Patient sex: M
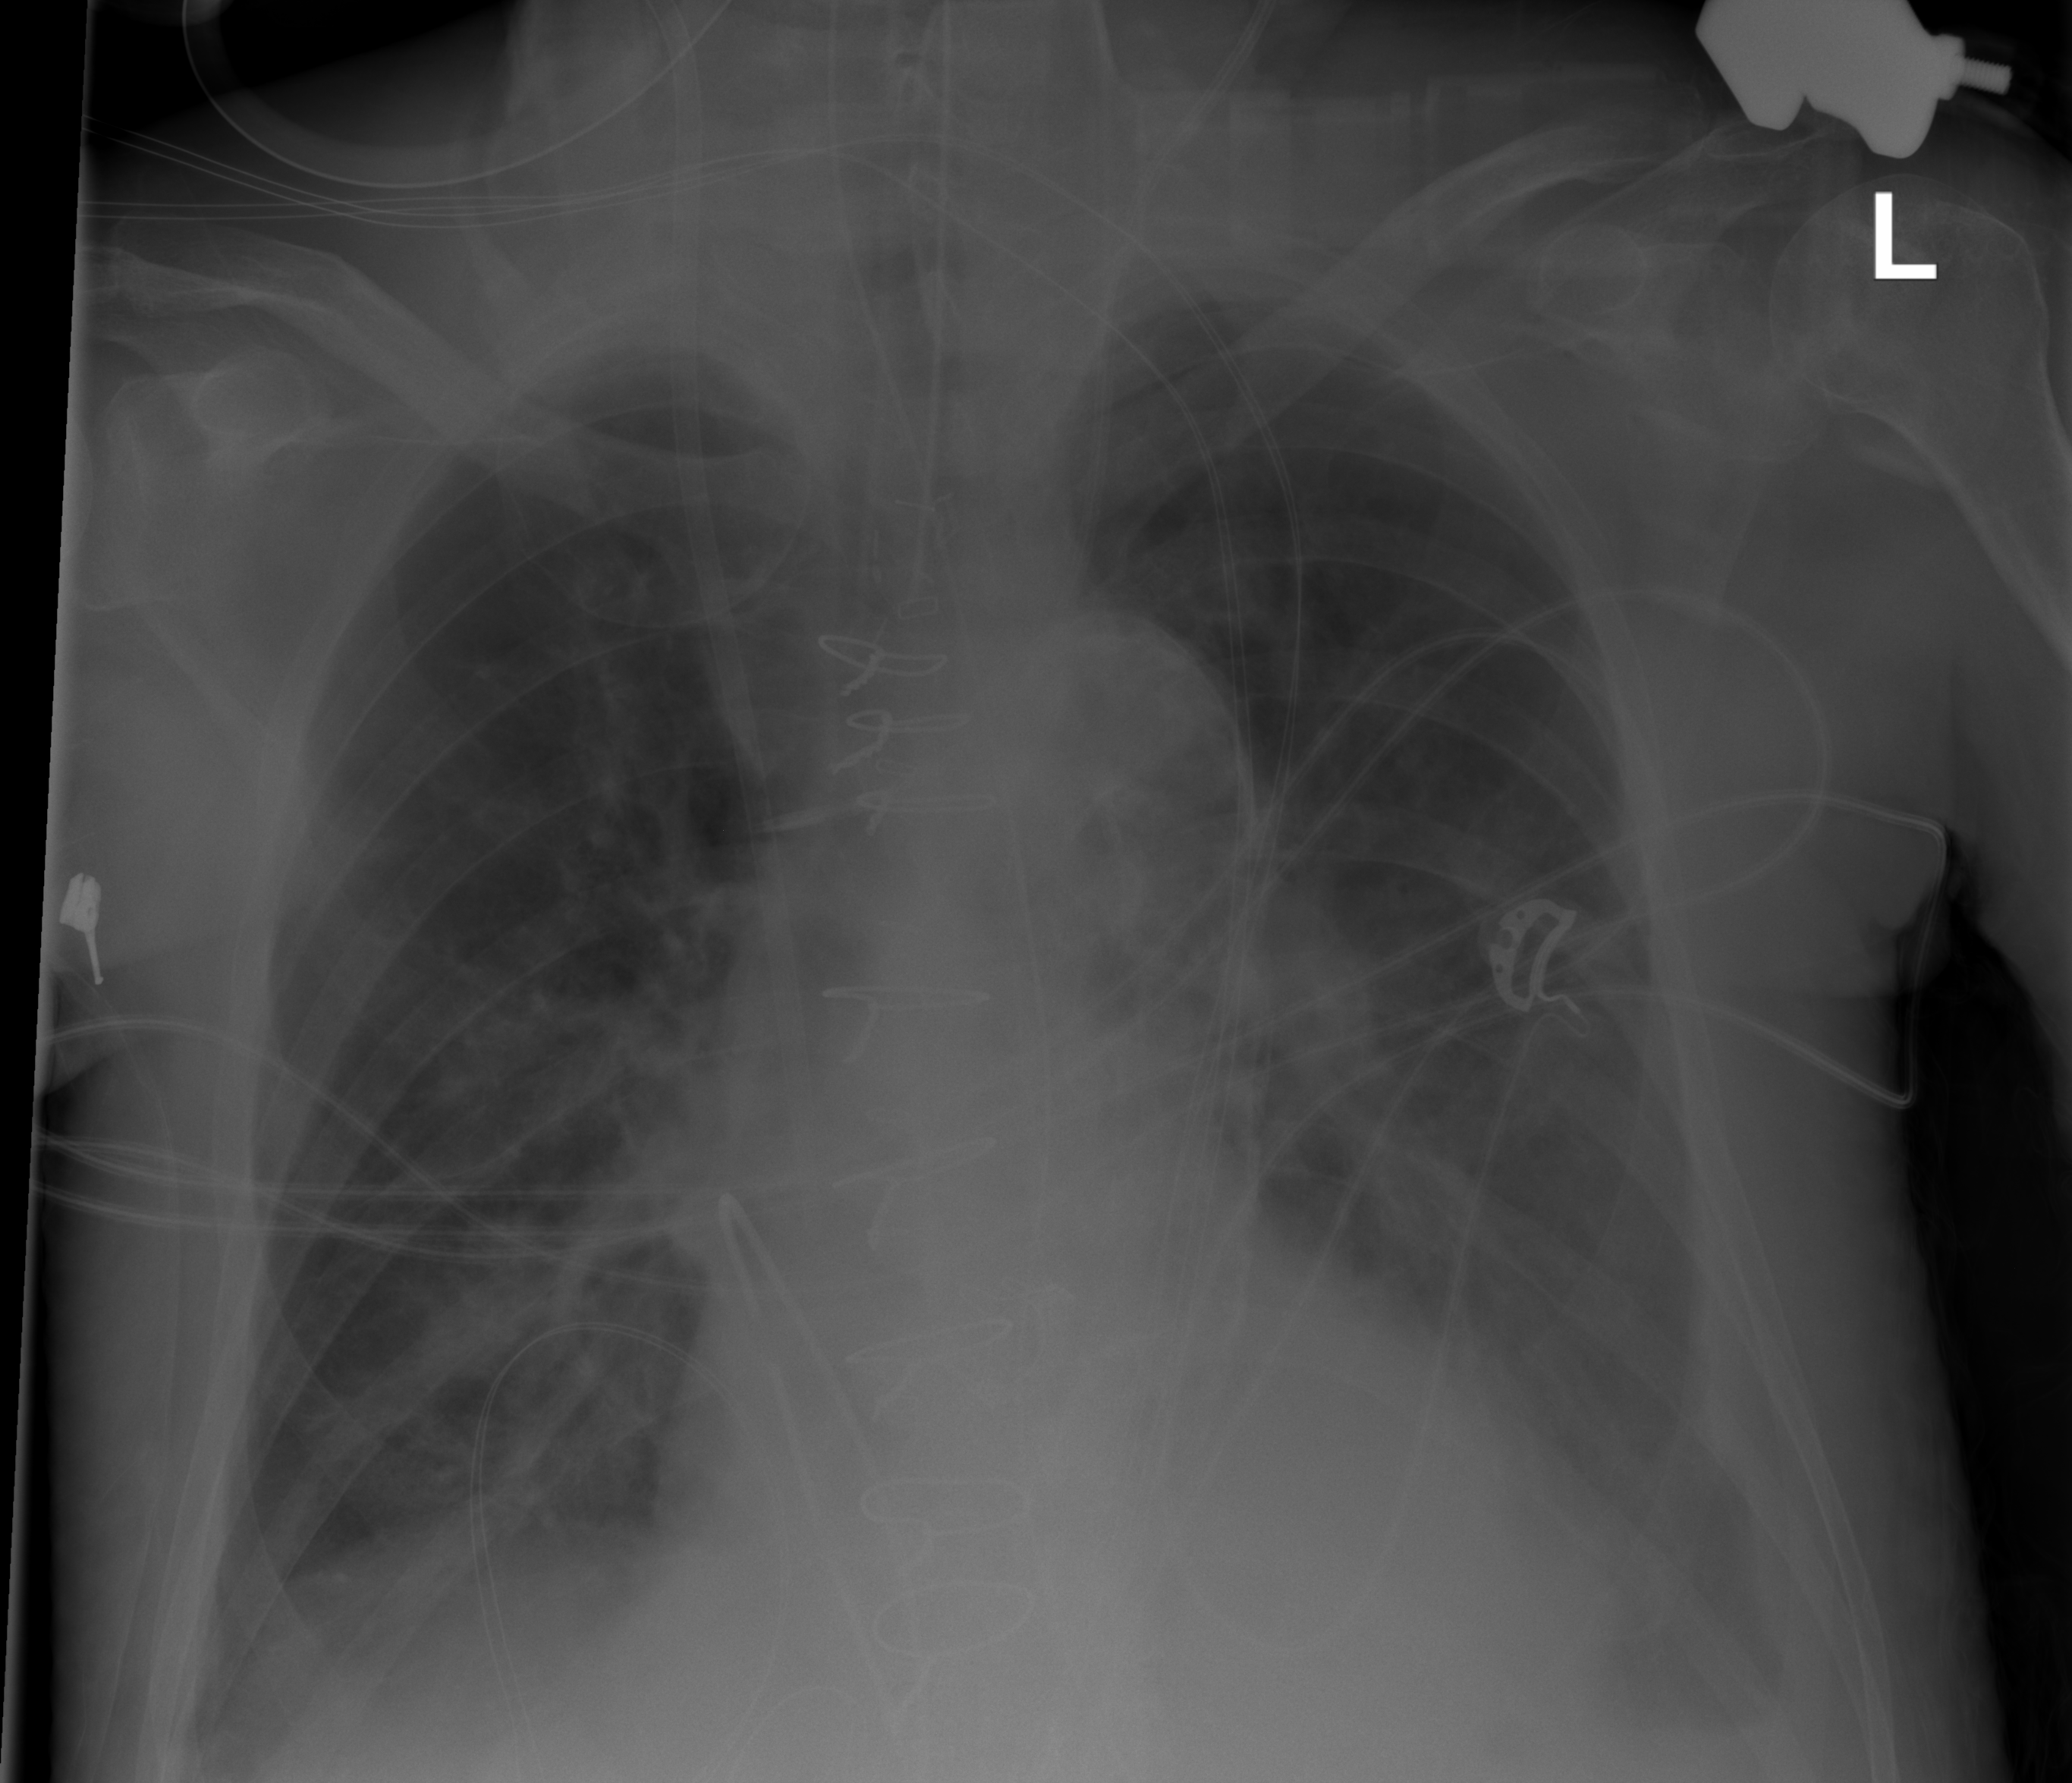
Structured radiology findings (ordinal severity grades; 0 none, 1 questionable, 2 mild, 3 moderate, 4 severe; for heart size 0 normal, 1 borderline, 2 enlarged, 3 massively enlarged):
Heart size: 2
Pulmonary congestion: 2
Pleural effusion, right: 2
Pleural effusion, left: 2
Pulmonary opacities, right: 2
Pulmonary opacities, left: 2
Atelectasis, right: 3
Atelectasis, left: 3